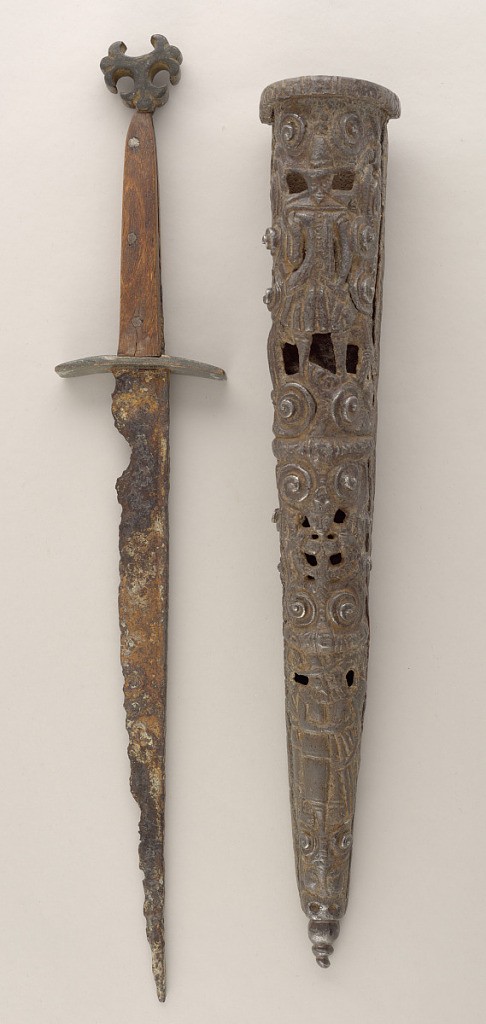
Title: dagger
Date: ca. 1400–1500
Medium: steel, wood
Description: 1985-103-41-a: Tapered metal sheath, flat on the back side, upper...;     1985-103-41-b: Long pointed blade, corroded. Curved rectangular g...